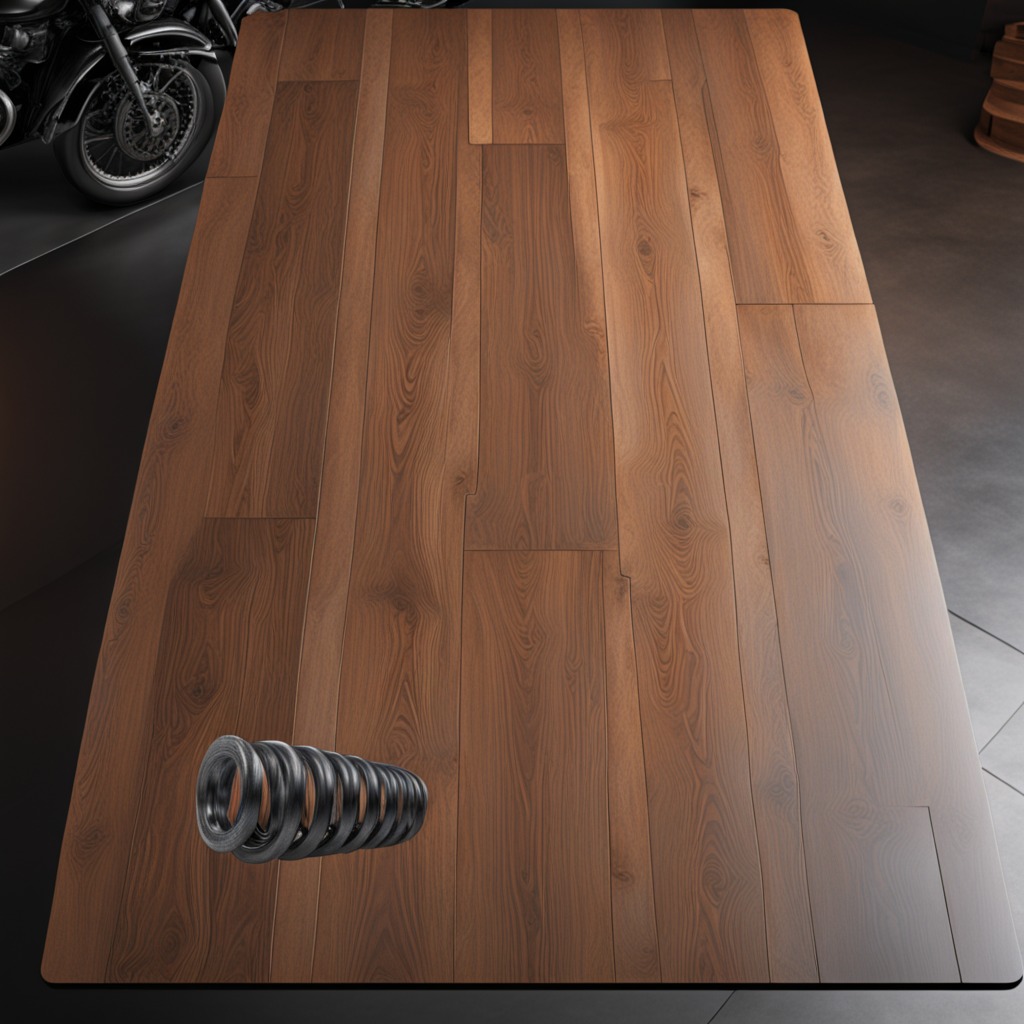
A coiled metal spring lies on the oil-spilled wooden table in a vintage motorcycle garage.